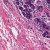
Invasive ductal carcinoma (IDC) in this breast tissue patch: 0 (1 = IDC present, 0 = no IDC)